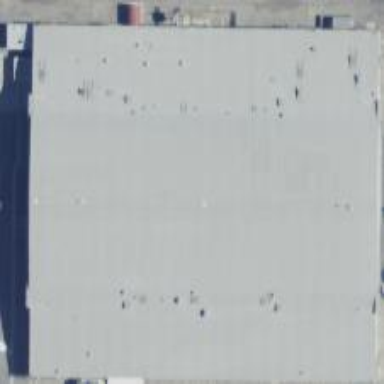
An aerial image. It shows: Hangar building at airport.